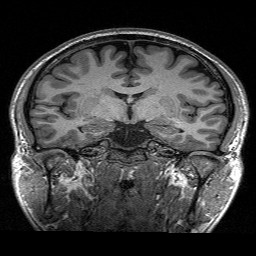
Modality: T1w
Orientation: sagittal
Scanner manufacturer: siemens
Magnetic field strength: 3 T